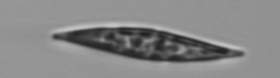
Label: Pleurosigma